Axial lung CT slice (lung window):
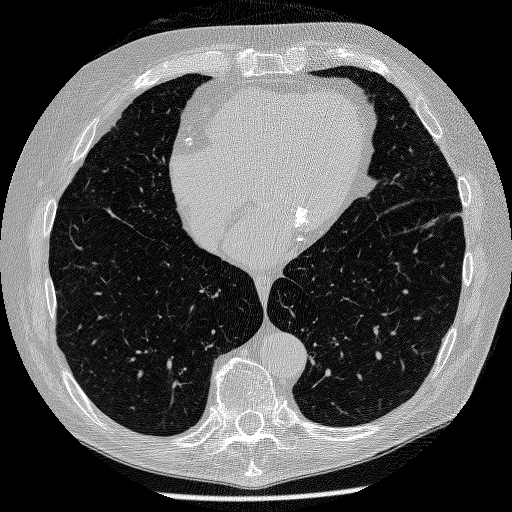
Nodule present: no